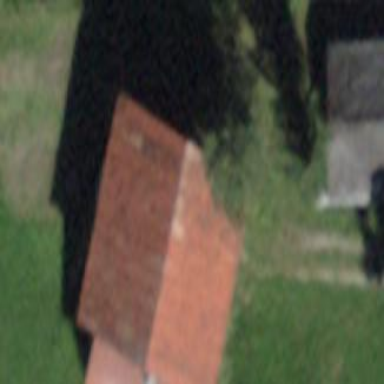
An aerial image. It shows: Rural barn.